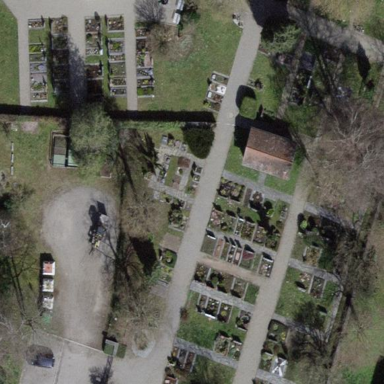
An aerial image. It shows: Cemetery.